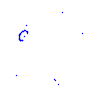
Particle: kaon